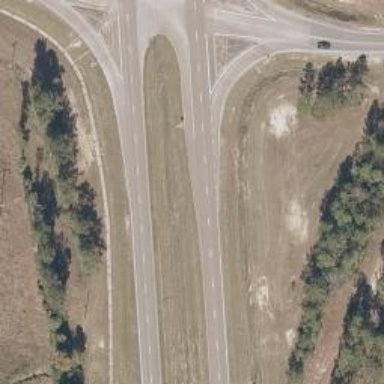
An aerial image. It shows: Asphalt trunk highway classified as expressway.